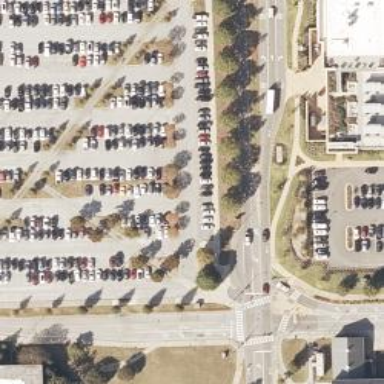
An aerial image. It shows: Parking space is available.